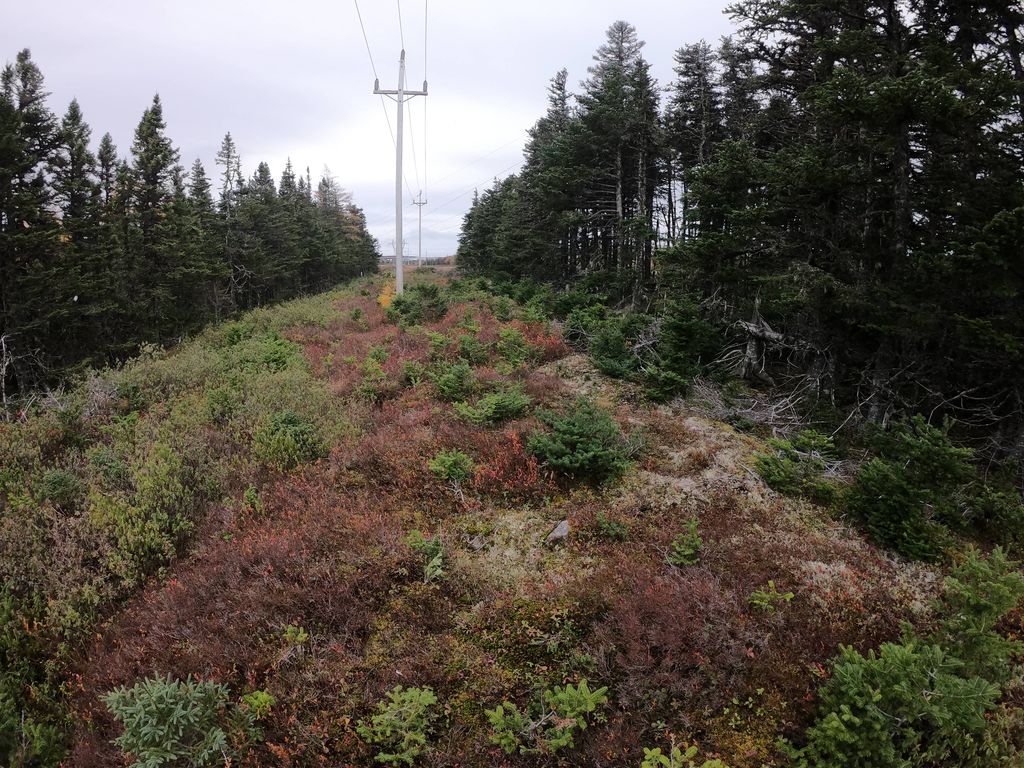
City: st_johns